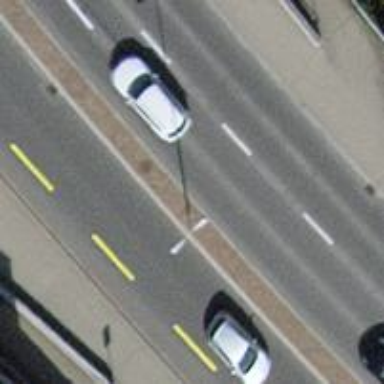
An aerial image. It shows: Secondary road with asphalt surface. There is separate sidewalk and cycle lane on the left side.